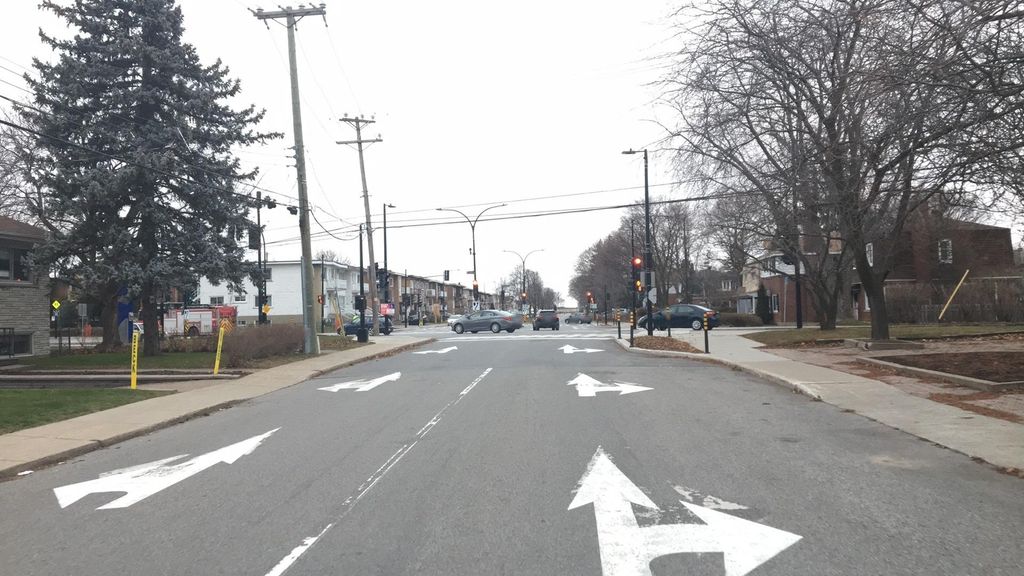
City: montreal